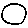
Label: circle